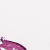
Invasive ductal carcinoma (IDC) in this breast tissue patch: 0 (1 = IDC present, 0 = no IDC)